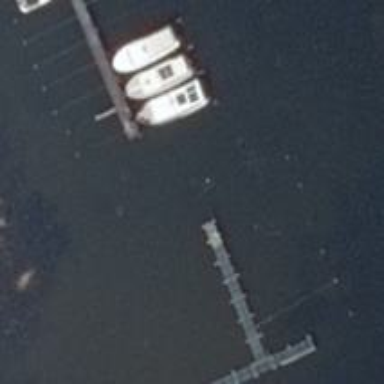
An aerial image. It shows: Man-made pier.